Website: macys
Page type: billing-address
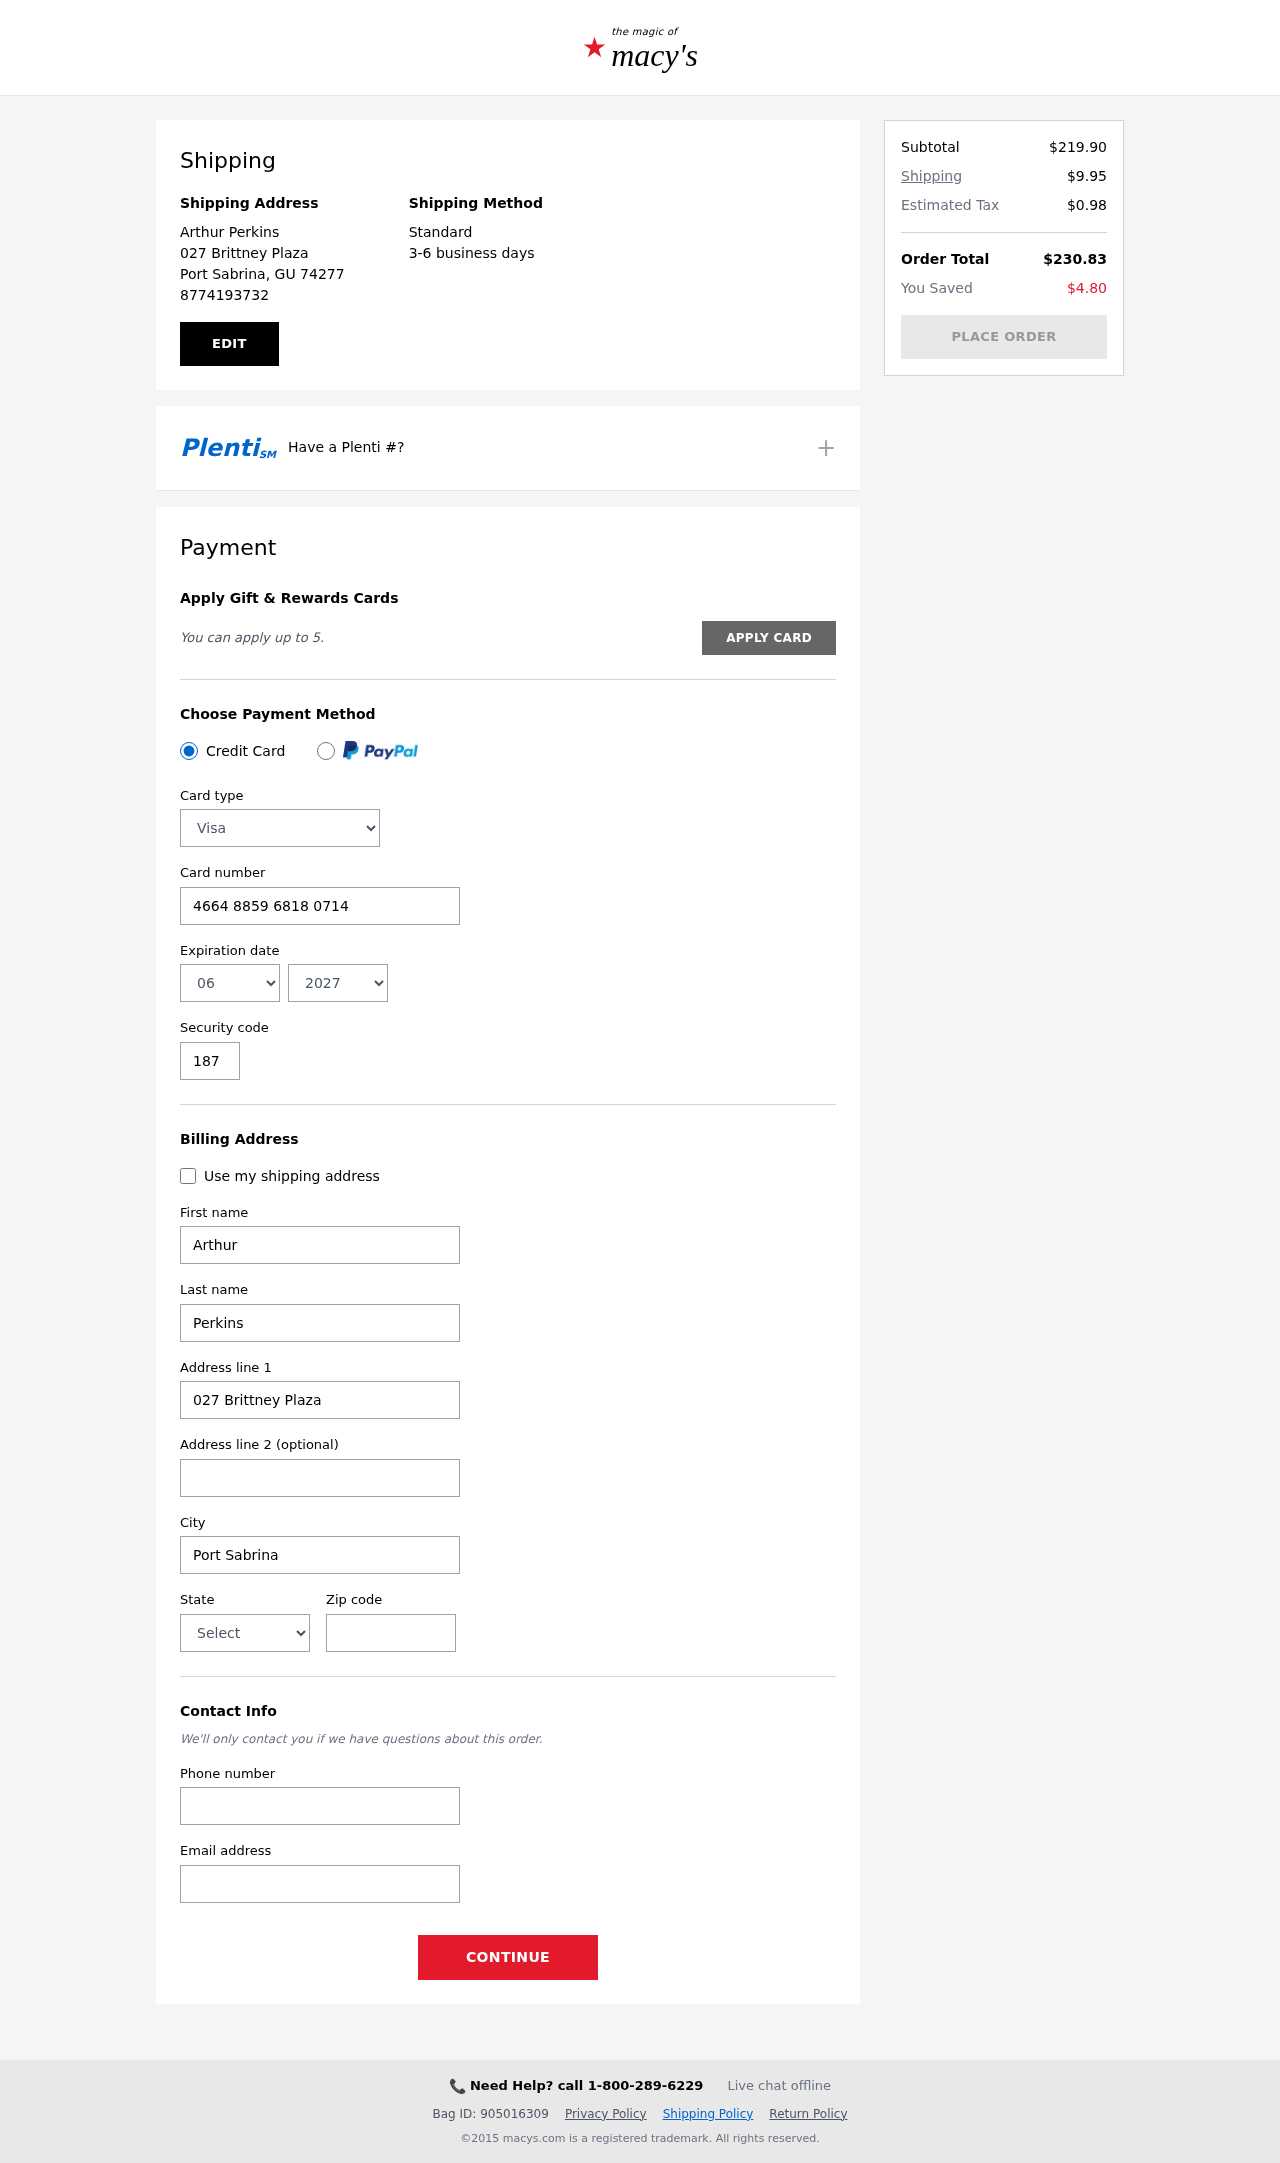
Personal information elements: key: PII_CARD_CVV
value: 187
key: PII_CARD_EXPIRY_MONTH
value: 06
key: PII_CARD_EXPIRY_YEAR
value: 27
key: PII_CARD_NUMBER
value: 4664 8859 6818 0714
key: PII_CARD_TYPE
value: Visa
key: PII_CITY
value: Port Sabrina
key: PII_CITY_STATE_ZIP
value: Port Sabrina, GU 74277
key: PII_EMAIL
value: arthur.perkins@hotmail.com
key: PII_FIRSTNAME
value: Arthur
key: PII_FULLNAME
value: Arthur Perkins
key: PII_LASTNAME
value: Perkins
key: PII_PHONE
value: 8774193732
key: PII_POSTCODE
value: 74277
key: PII_STATE
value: GU
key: PII_STREET
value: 027 Brittney Plaza
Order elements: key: ORDER_SUBTOTAL
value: $219.90
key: ORDER_SHIPPING_COST
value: $9.95
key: ORDER_TAX
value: $0.98
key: ORDER_TOTAL
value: $230.83
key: ORDER_SAVINGS
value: $4.80